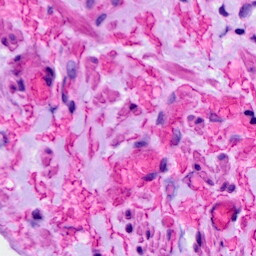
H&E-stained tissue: Ovarian